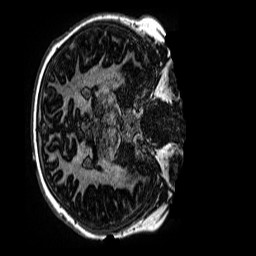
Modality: MP2RAGE
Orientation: axial
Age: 11
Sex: male
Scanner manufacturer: siemens
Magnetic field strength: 3 T
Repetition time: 4 s
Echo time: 0.00299 s